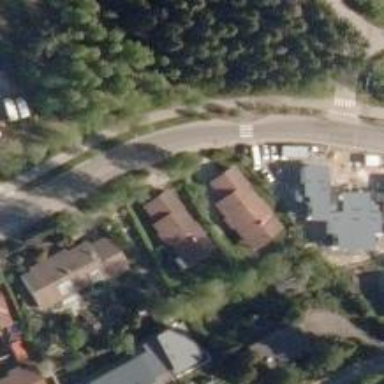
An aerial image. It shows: Footway along the road.